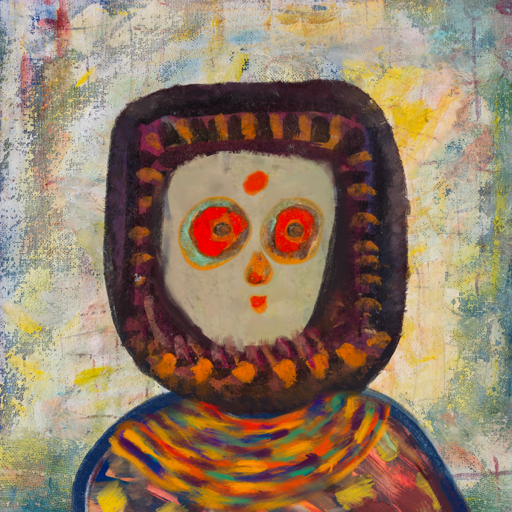
Background: Irani, Head And Neck Front: Hill_Girl, Face Front: Sisters, Bust: Mother_And_Son_Mother, Hair Front: Doll, Head Accessory: Blank, Second Necklace: An_Impression_2, Necklace: Blank, Baby: Blank